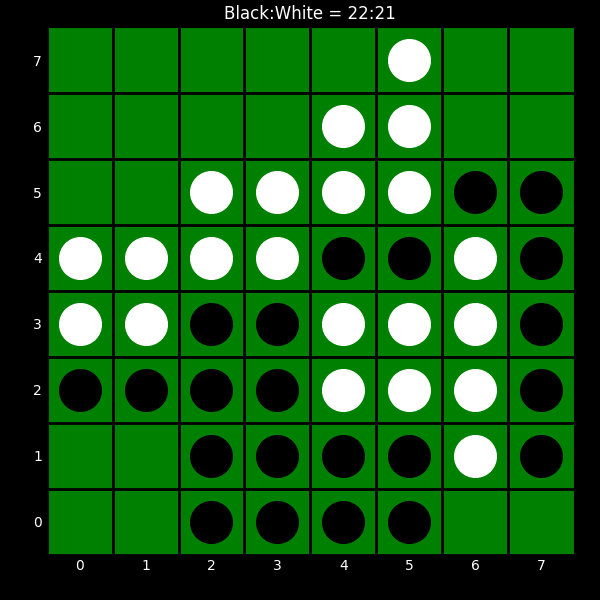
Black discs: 22
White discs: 21